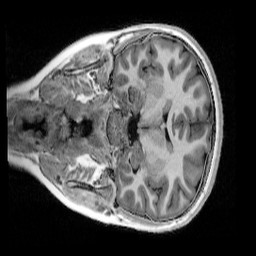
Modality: UNIT1_denoised
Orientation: coronal
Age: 11
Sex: female
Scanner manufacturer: siemens
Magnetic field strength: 3 T
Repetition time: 4 s
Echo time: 0.00303 s